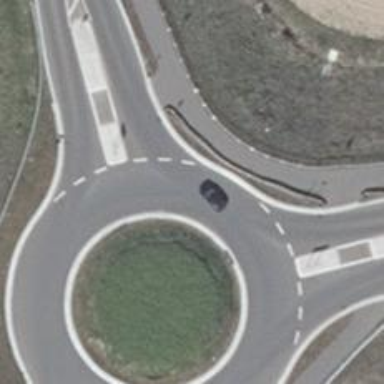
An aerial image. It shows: Secondary road with asphalt surface leading to roundabout.